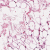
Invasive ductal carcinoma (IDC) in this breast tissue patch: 0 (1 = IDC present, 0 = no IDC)